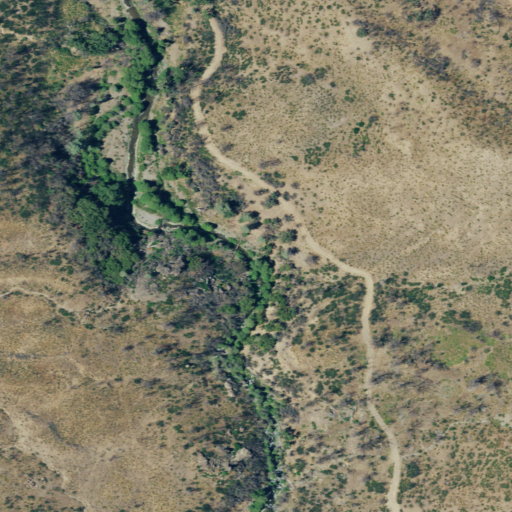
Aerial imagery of valley in California named Pleasant Valley containing grassland, shrub, open development, low intensity development, and medium intensity development